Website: crate-barrel
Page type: address-validator
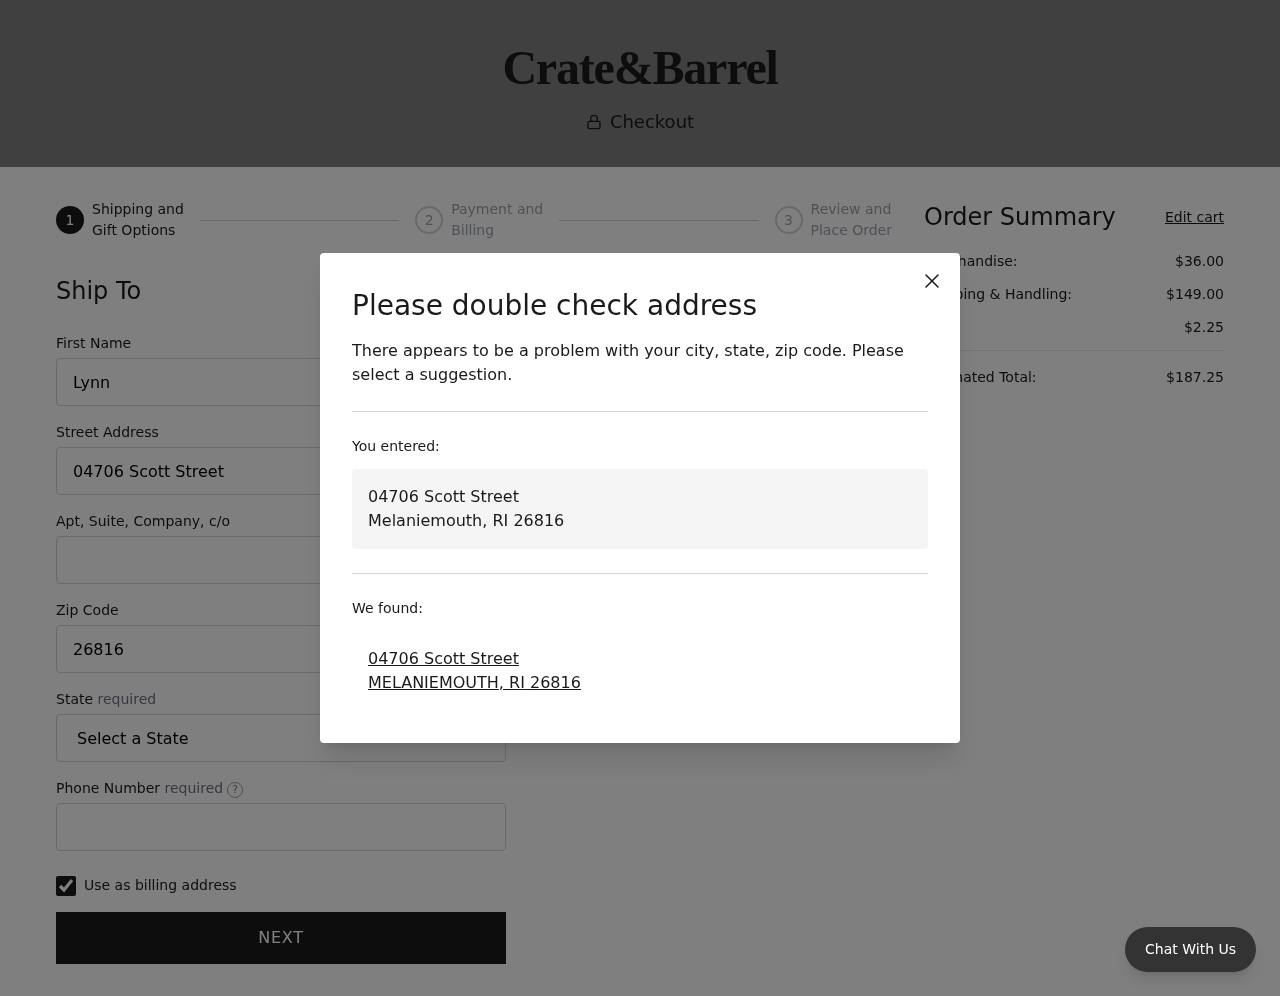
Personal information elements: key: PII_CITY
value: Melaniemouth
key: PII_CITY
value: MELANIEMOUTH
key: PII_FIRSTNAME
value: Lynn
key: PII_PHONE
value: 7917667719
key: PII_POSTCODE
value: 26816
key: PII_STATE
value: Rhode Island
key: PII_STATE_ABBR
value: RI
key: PII_STREET
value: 04706 Scott Street
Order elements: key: ORDER_SUBTOTAL
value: $36.00
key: ORDER_SHIPPING_COST
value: $149.00
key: ORDER_TAX
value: $2.25
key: ORDER_TOTAL
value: $187.25